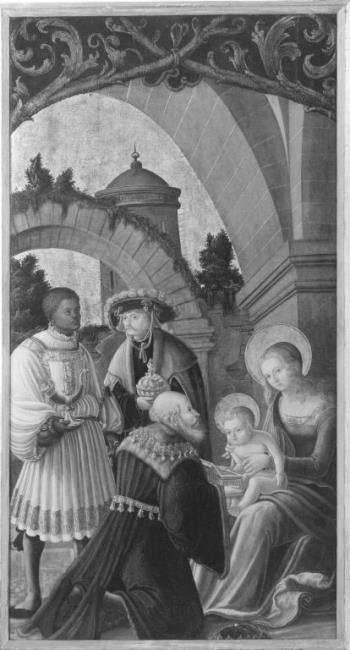
Title: Adoration of the kings
Artist: Anoniem (Donau (rivier)) ca. 1534 according to website Alte Pinakothek Munich, retrieved June 2018: Donauschool
Earliest date: 1529
Latest date: 1534
Genre: painting
Iconography: censer
Keywords: New Testament and Apocrypha, Virgin and Child, worship, king, censer, gold, gift (object genre), kneeling, glory, pillar, arcade